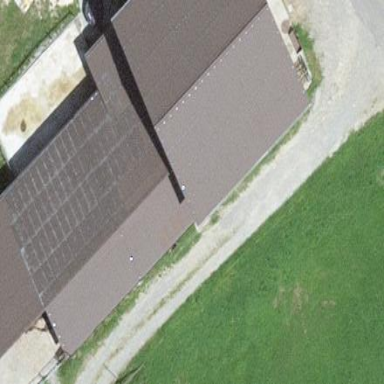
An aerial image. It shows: Farm auxiliary building.